Interaction volume radius: 5 \u00c5
Interaction volume height: 45 \u00c5
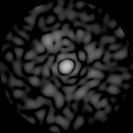
Disorder parameter: 0.8516